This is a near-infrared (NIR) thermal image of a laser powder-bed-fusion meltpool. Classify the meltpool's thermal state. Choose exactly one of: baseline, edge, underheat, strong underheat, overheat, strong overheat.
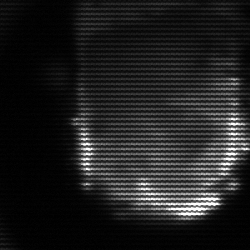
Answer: baseline